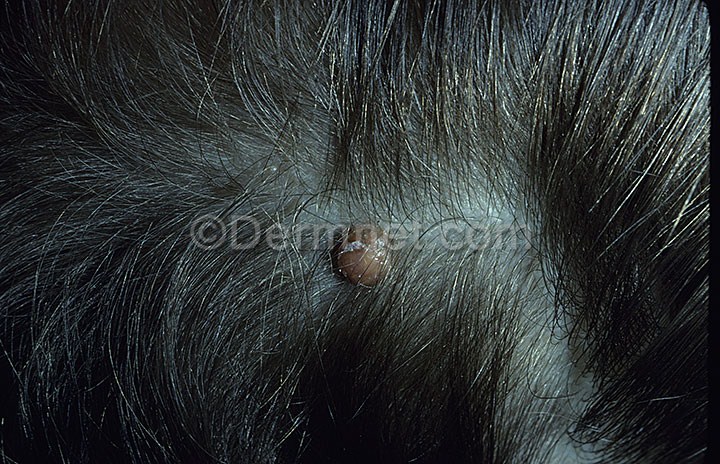
Disease: Seborrheic Keratoses and other Benign Tumors